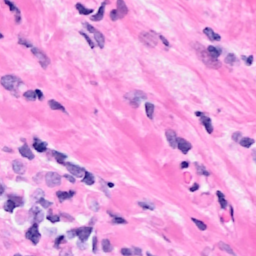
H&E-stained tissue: Breast